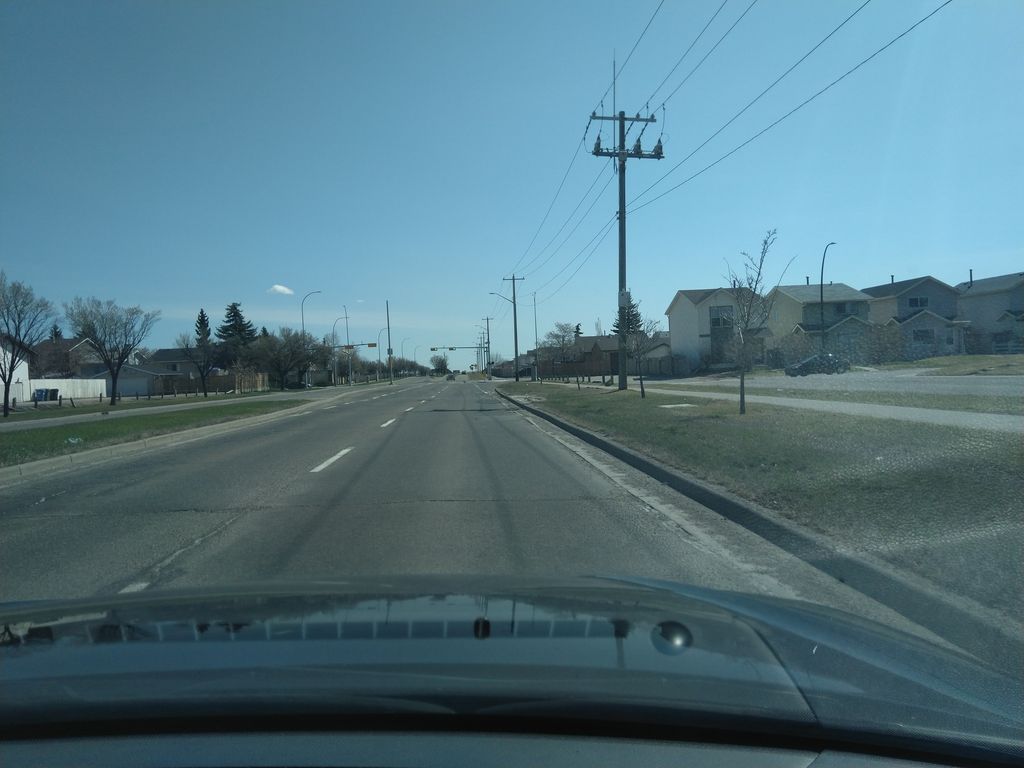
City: calgary